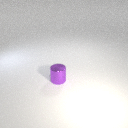
small purple metal cylinder